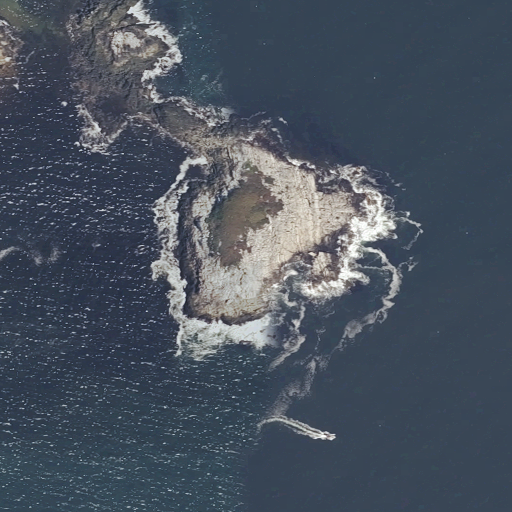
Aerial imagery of island in Maine named Outer Head containing open water and herbaceous wetlands